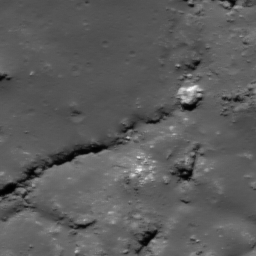
Pit: Tycho 7
Host crater: Tycho
Host type: impact_melt
Lunar coordinates: latitude -42.847, longitude 348.535